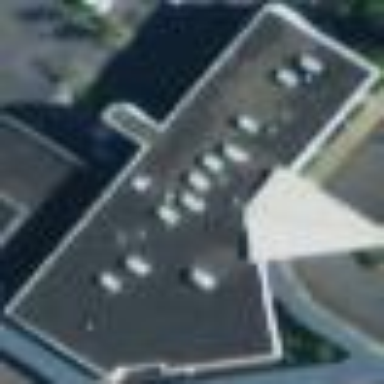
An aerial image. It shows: Building part with flat roof.